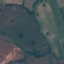
Land use / land cover: Pasture